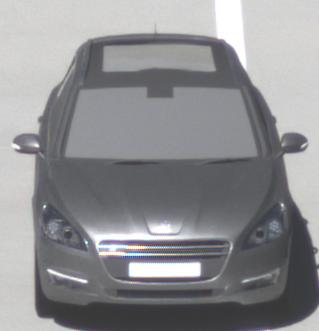
Make: Peugeot
Model: 508 SW 120 VTi
Detailed model: 508 (I) SW
Model produced from: 2011/03
Model produced until: 2014/05
Doors: 5
Color: gray
Road condition: dry road
Daytime: midday
Contrast: high contrast